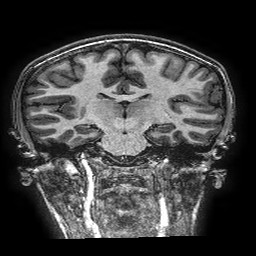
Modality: T1w
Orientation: sagittal
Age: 14
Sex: female
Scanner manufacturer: ge
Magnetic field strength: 3 T
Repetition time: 0.00766 s
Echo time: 0.003476 s